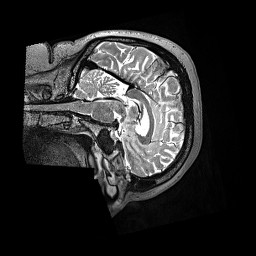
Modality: T2w
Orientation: sagittal
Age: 53
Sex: female
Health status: ill
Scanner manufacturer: siemens
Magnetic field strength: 3 T
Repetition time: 3.2 s
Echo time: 0.564 s